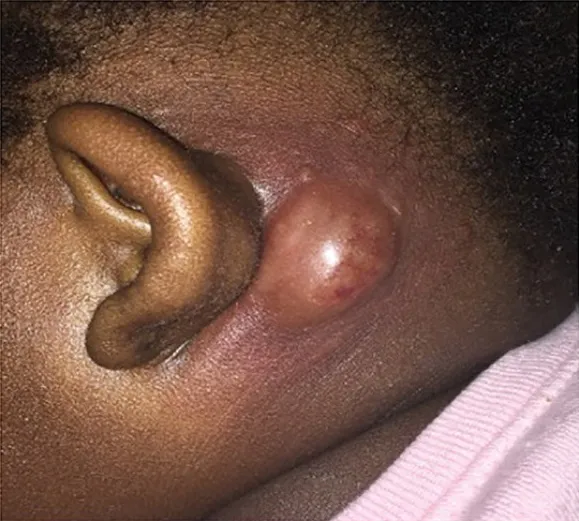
Left post-auricular mass. Left ear proptosis with an erythematous, tender post-auricular fluctuant mass.
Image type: medical_photograph (other_medical_photograph)